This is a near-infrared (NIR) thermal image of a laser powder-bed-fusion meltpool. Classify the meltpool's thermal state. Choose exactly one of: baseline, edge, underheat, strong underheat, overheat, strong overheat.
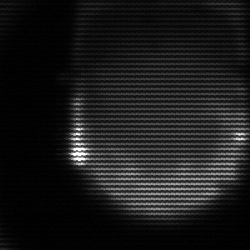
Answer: edge